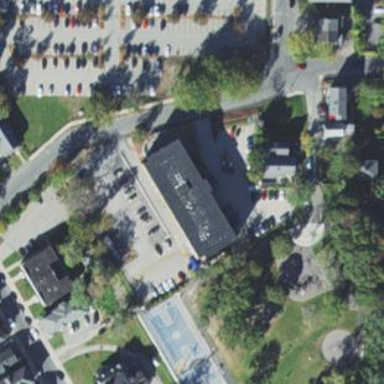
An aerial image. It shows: Building that serves as nursing home.